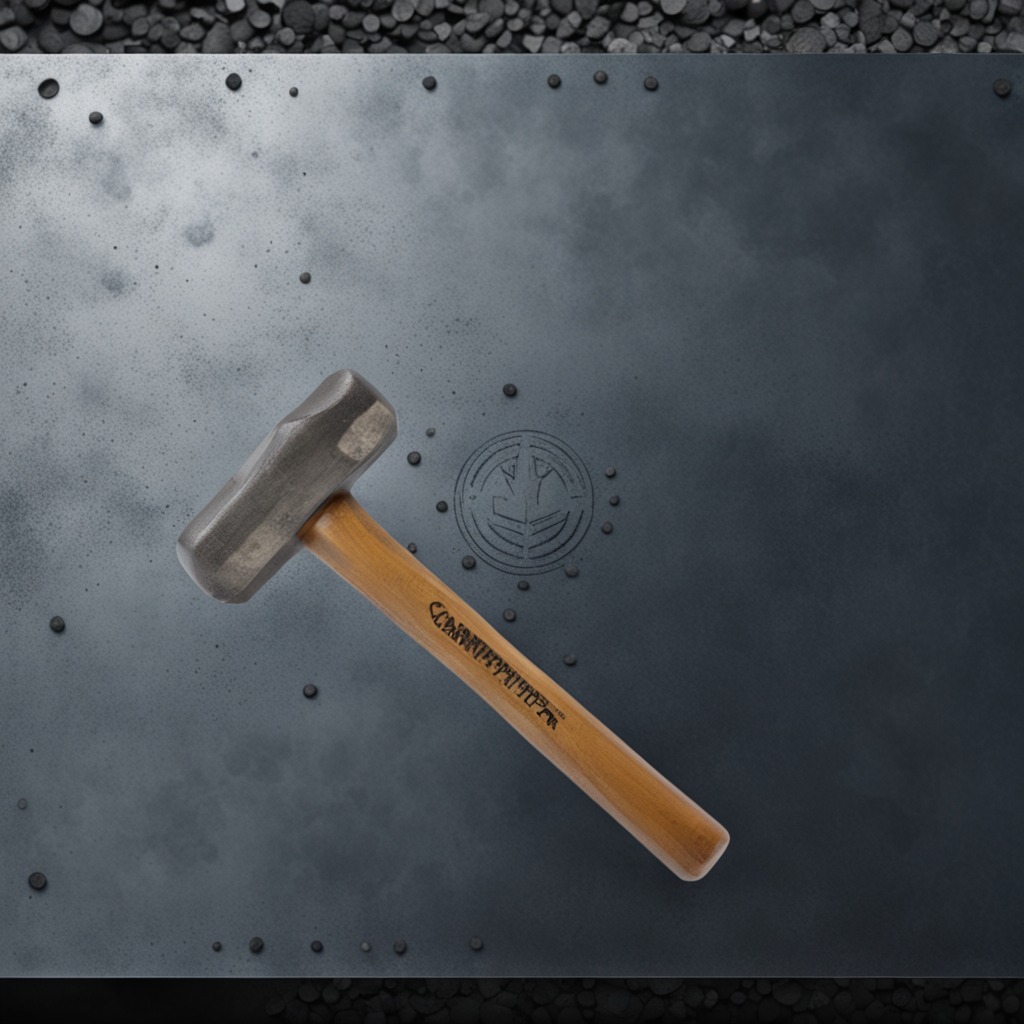
A hammer is lying on a cold steel table in a mining workshop.